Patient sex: M
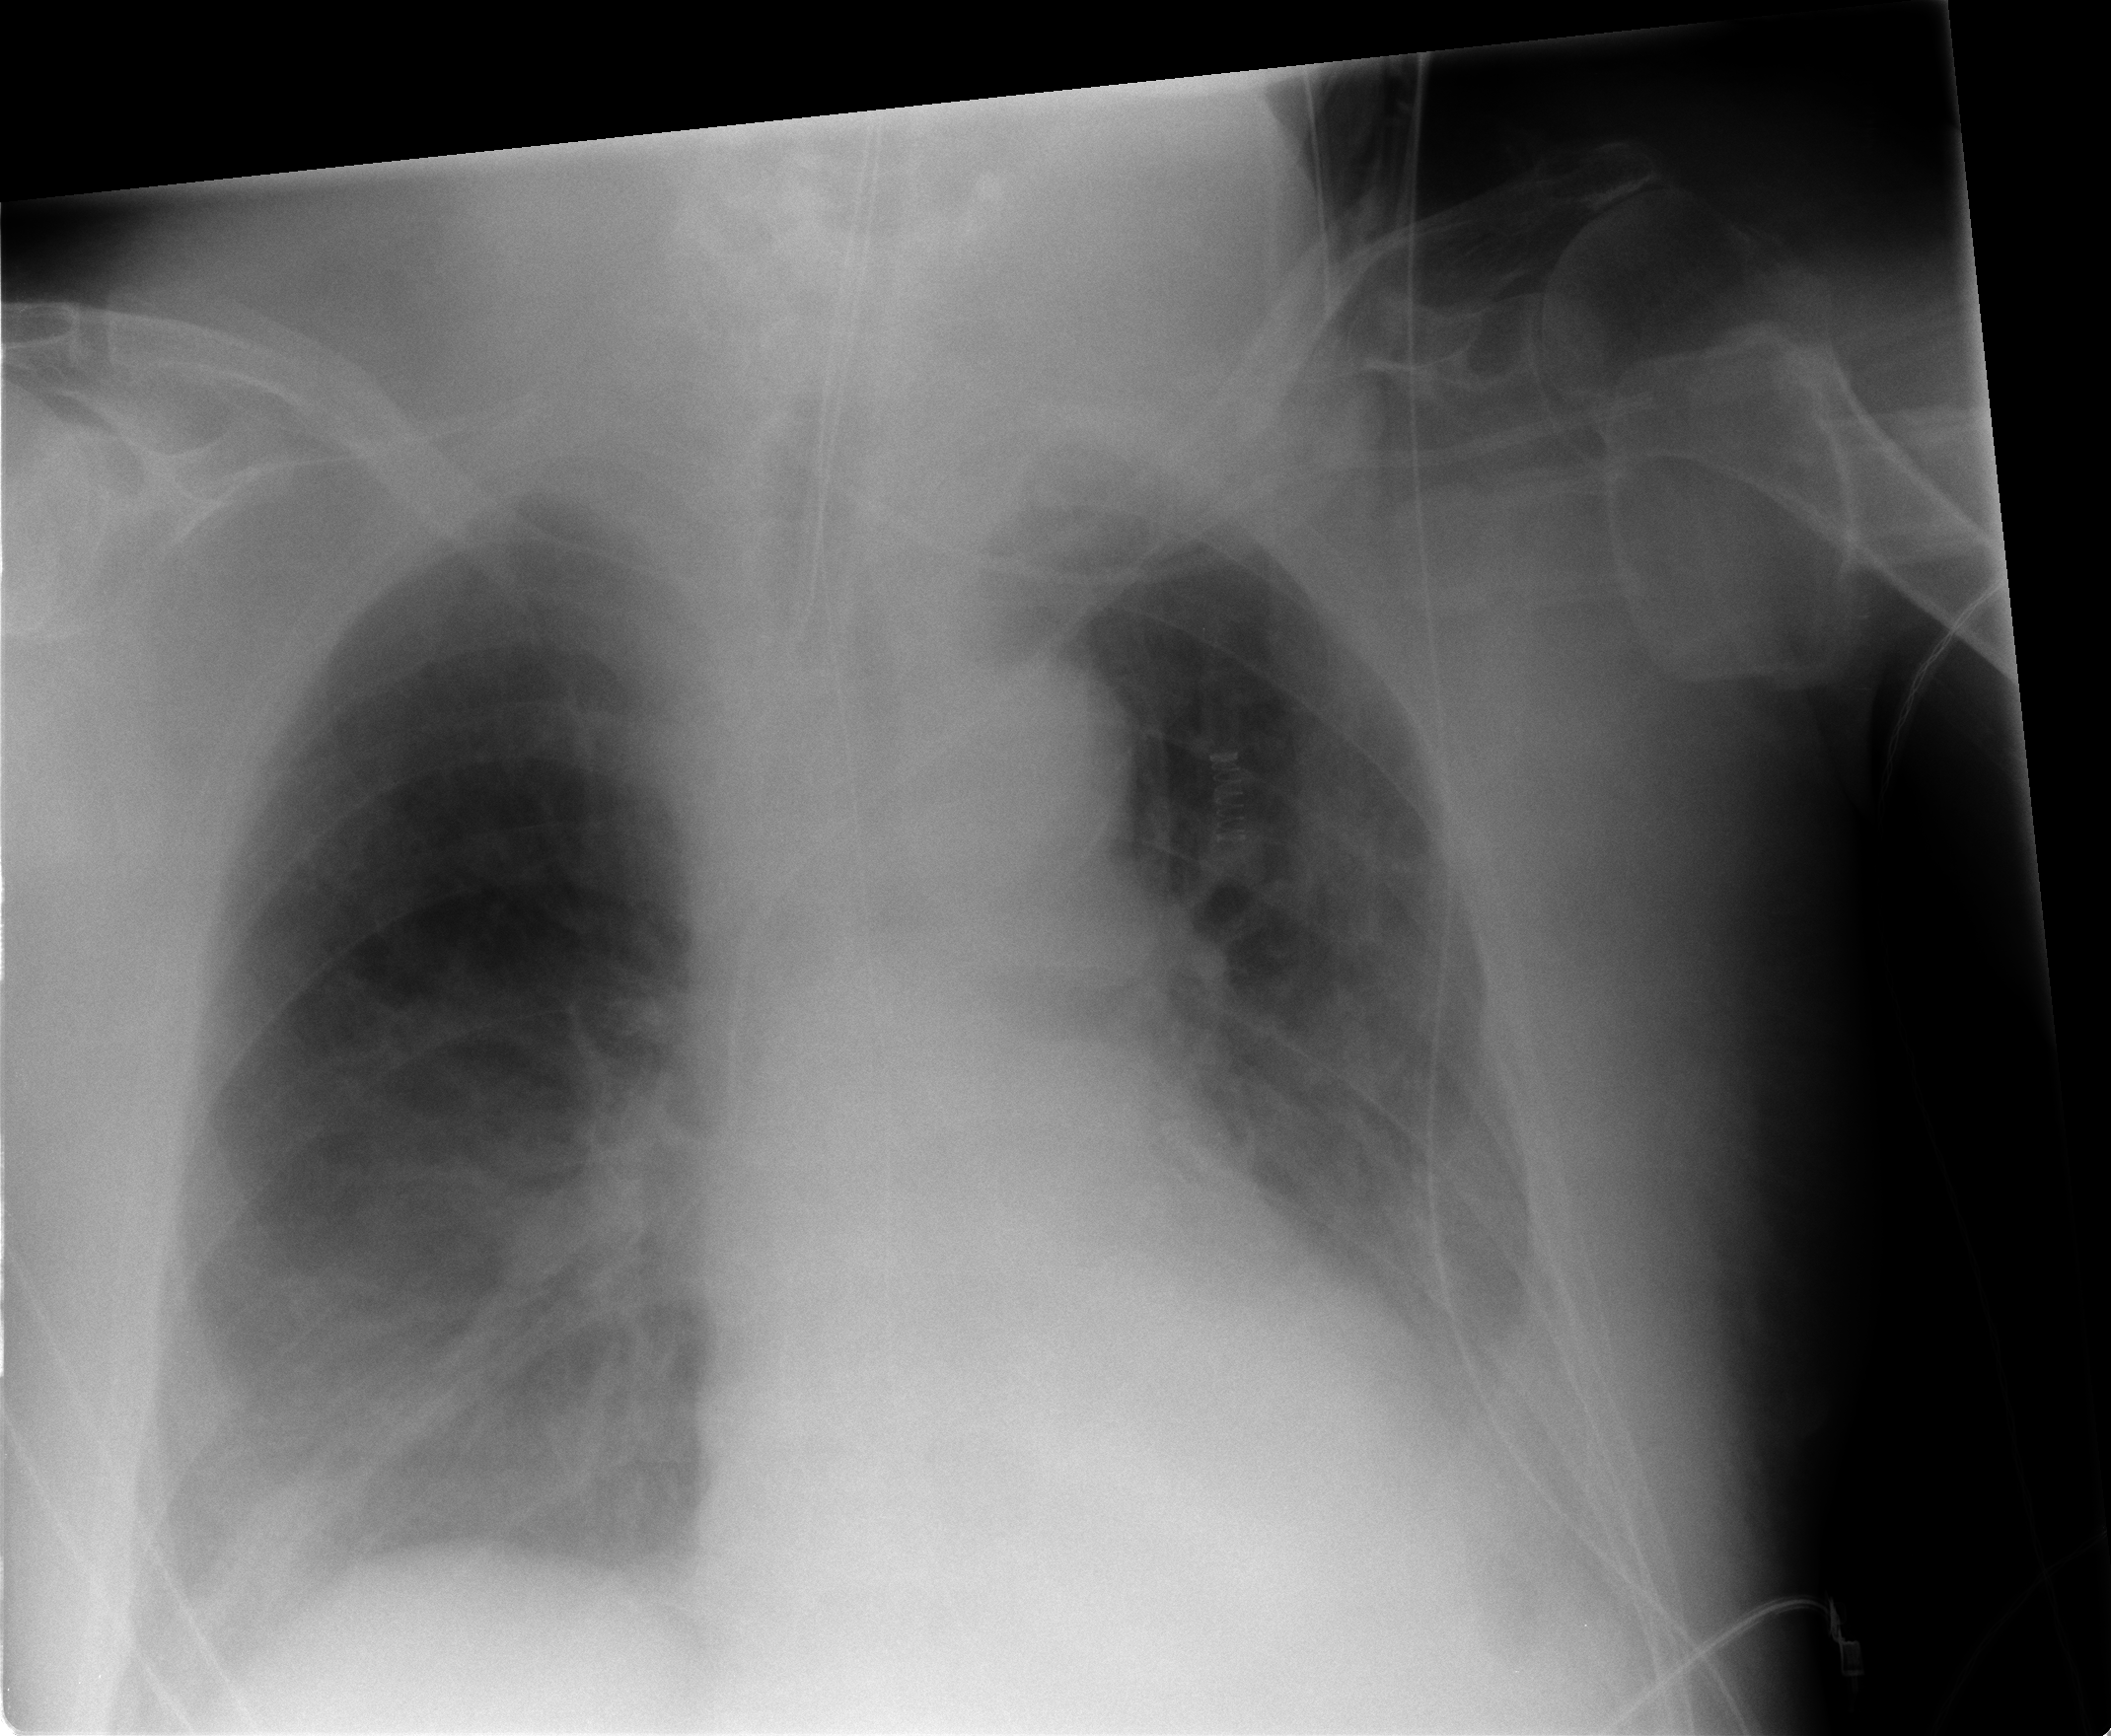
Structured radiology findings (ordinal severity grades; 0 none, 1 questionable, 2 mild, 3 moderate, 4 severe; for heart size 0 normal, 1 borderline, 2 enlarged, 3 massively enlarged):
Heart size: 0
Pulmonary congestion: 2
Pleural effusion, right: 2
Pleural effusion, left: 2
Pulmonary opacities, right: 2
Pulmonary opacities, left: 0
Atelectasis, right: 2
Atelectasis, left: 2